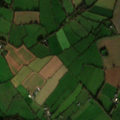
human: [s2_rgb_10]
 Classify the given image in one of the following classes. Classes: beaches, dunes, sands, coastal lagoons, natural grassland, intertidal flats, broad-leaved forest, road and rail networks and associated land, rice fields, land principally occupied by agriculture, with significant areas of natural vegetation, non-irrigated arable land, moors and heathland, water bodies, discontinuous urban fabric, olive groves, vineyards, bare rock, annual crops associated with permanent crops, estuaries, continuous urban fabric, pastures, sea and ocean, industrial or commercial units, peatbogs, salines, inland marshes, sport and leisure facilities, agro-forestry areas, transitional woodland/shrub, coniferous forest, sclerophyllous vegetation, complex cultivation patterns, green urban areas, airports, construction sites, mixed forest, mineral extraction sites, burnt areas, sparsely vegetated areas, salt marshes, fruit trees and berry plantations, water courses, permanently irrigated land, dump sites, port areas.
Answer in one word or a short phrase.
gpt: non-irrigated arable land, pastures